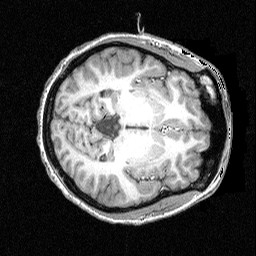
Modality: T1w
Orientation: axial
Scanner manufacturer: siemens
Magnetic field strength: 3 T
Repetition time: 1.54 s
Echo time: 0.00304 s